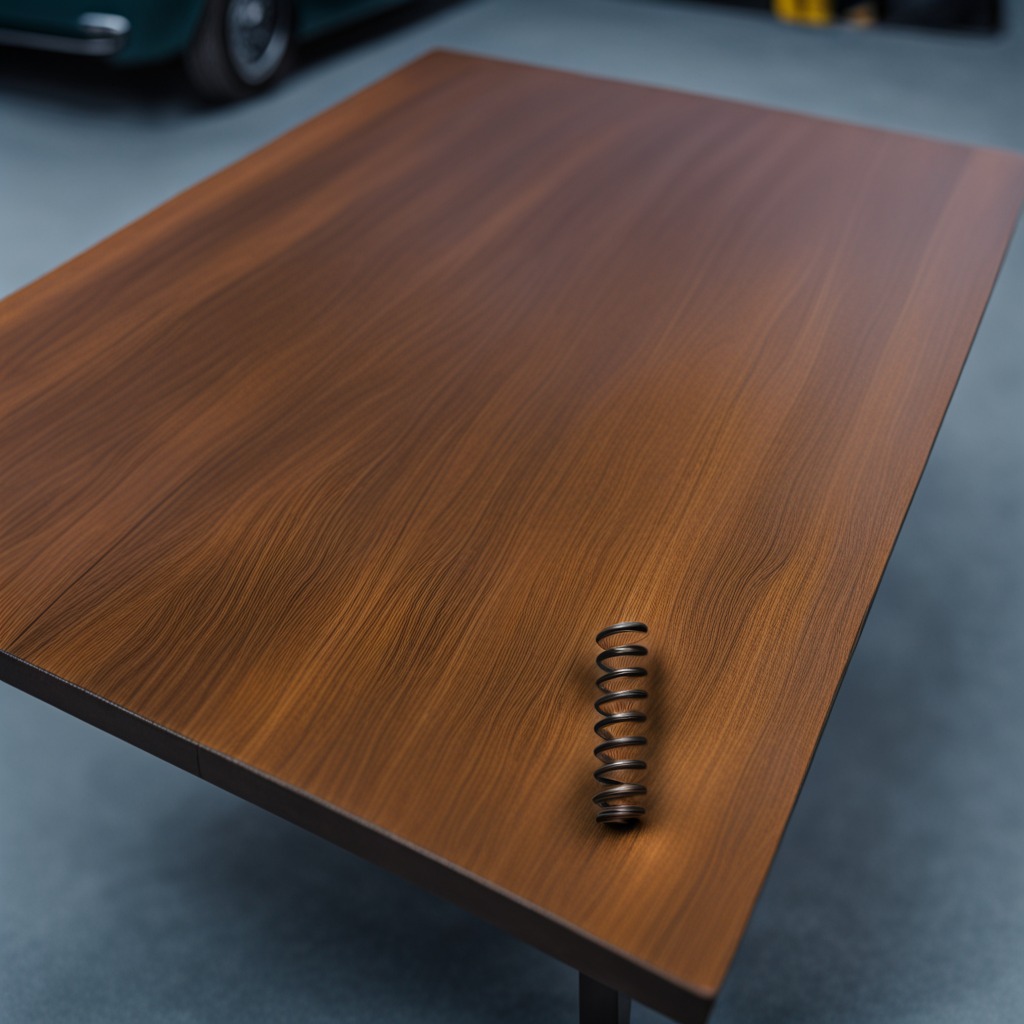
A coiled metal spring is lying on the table.